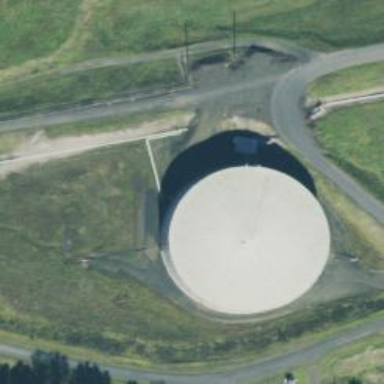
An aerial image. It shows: Storage tank building.